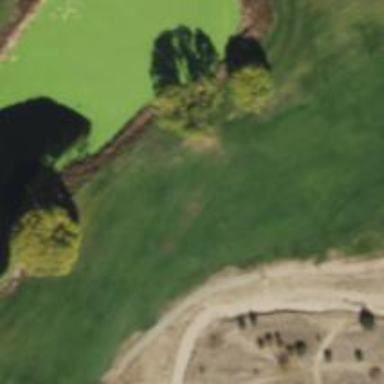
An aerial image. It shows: View of golf hole.